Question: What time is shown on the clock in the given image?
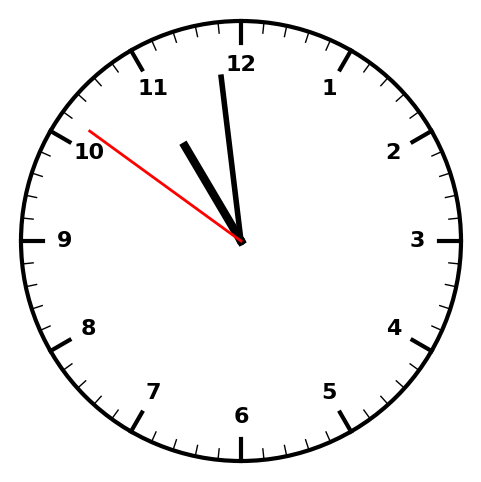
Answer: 10:58:51